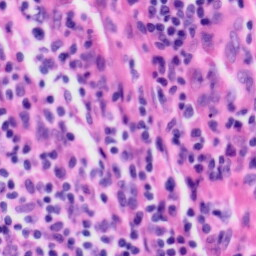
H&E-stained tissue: Tonsil